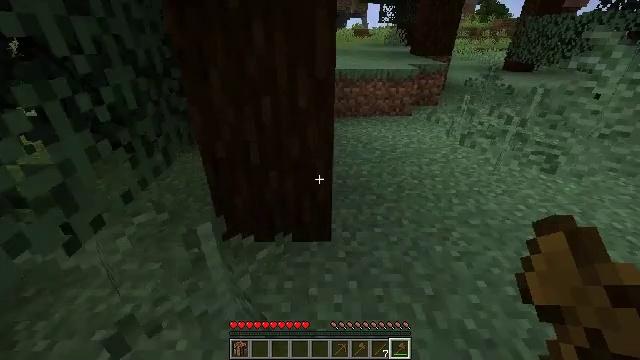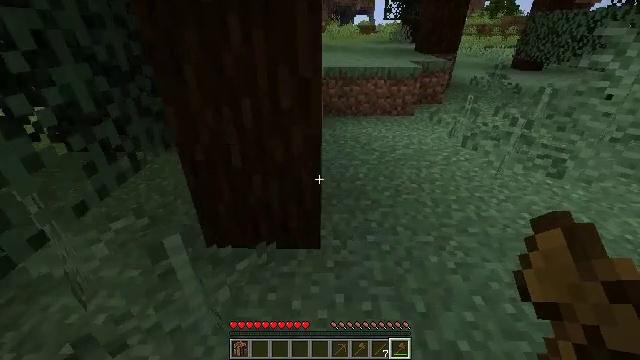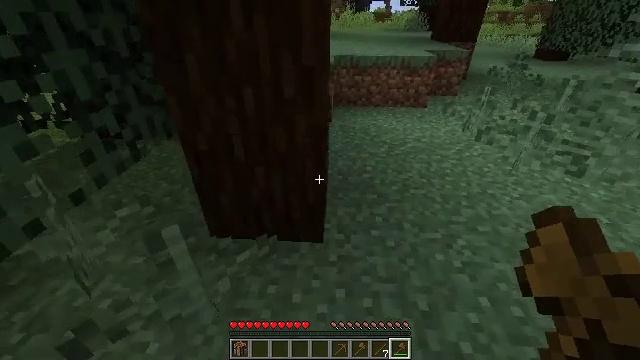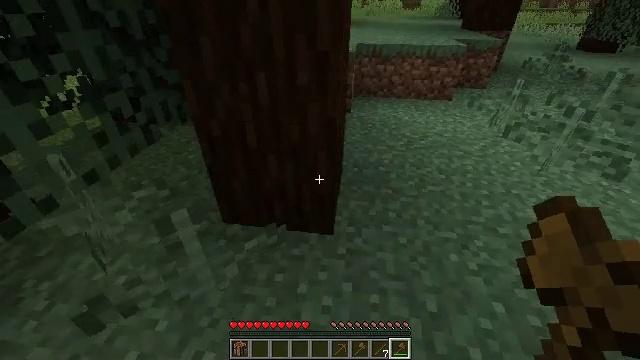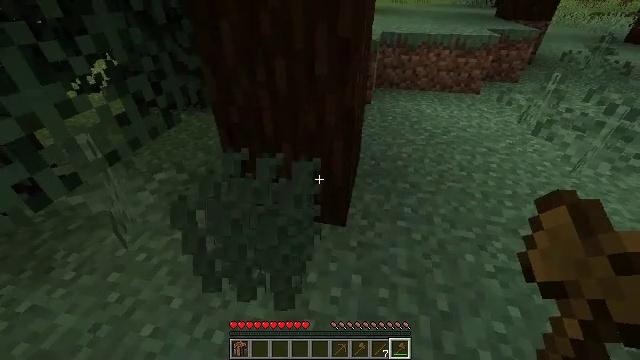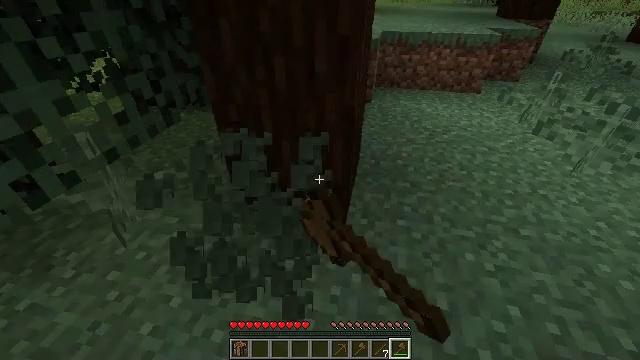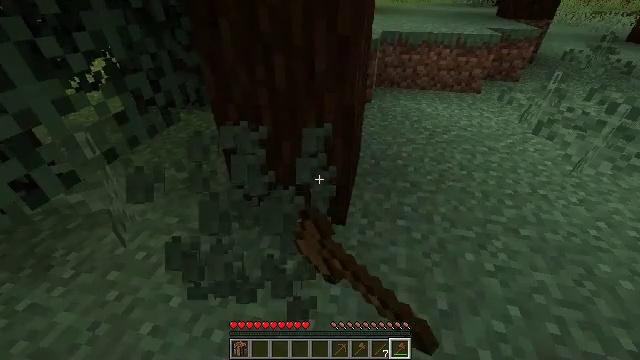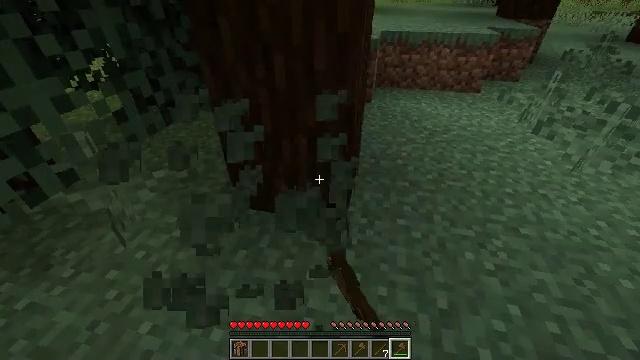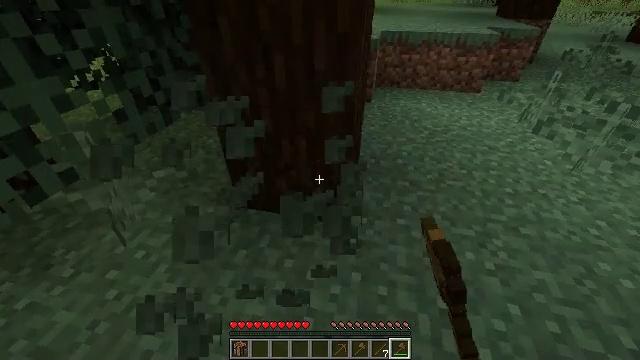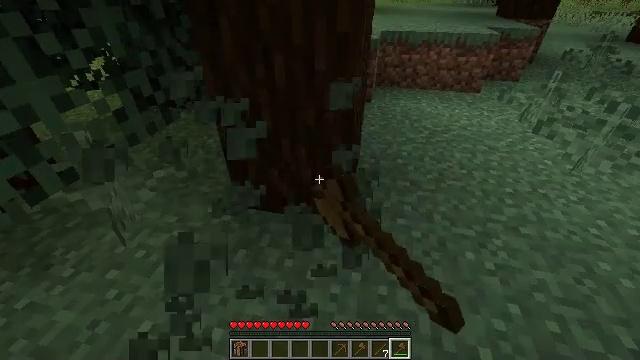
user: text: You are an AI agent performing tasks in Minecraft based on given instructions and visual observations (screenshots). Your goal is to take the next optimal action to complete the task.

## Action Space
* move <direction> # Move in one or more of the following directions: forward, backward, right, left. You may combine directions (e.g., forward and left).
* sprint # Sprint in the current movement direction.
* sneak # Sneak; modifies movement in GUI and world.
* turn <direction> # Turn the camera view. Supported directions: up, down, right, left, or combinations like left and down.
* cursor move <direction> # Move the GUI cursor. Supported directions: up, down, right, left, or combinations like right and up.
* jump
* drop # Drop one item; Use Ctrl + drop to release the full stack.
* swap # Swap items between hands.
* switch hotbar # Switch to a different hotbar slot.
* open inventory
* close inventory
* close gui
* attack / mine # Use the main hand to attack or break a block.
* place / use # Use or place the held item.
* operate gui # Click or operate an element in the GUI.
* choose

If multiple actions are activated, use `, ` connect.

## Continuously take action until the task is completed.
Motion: motion action
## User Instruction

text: Mine fern in the forest.
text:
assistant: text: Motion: turn left
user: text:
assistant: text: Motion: turn left and down
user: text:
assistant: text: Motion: turn left and down
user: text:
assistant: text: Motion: turn left and down, attack / mine
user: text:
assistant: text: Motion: attack / mine
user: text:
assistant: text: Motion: attack / mine
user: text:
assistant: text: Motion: attack / mine
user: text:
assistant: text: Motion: attack / mine
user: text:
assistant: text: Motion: attack / mine
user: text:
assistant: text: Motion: attack / mine